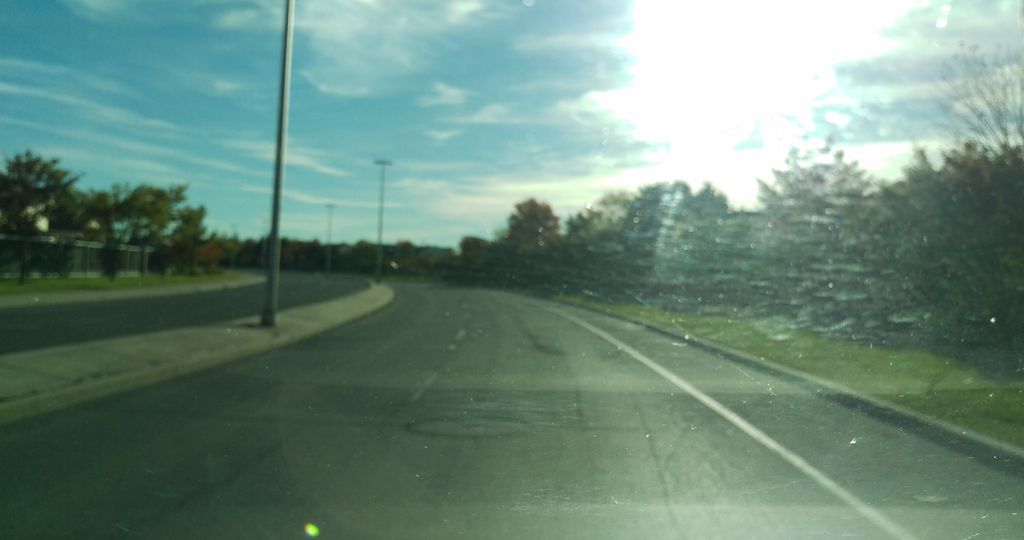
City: ottawa-gatineau